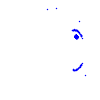
Particle: electron